Field crop: maize
Growth stage: 2
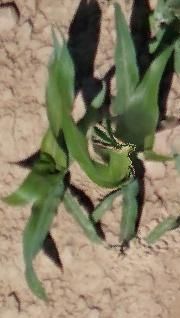
Species: maize